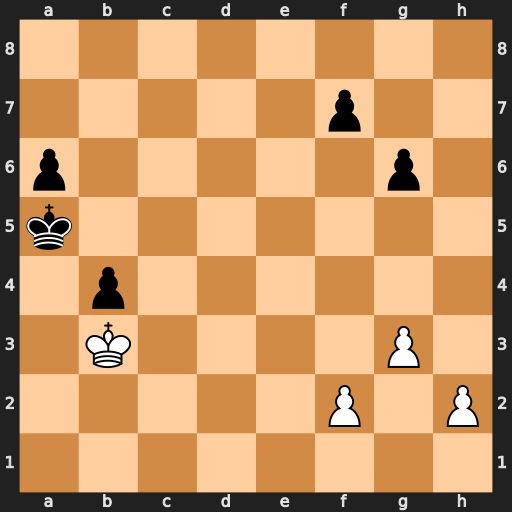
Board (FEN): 8/5p2/p5p1/k7/1p6/1K4P1/5P1P/8
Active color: w
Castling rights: -
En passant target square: -
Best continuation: h4 f5 f3 Kb5 g4